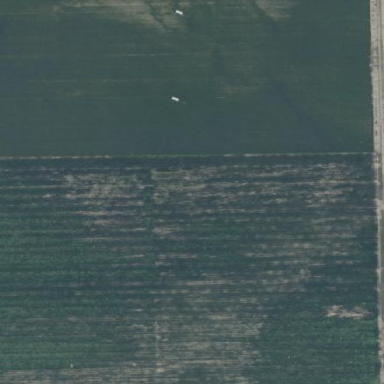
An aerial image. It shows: Farm with field of cropland.